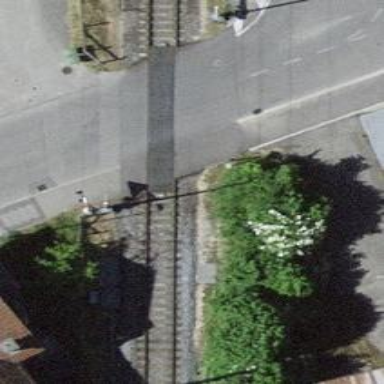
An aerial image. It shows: Railway with electrified contact lines.